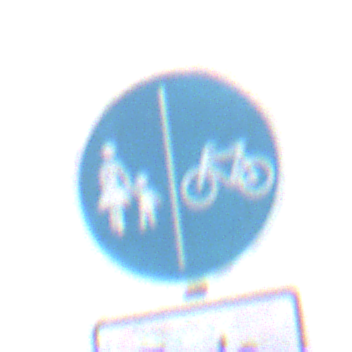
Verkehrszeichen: GetrennterRadUndGehwegRadwegRechts
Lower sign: HinweisDurchVerbaleAngabe2
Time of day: Midday
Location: Outdoor (Suburban)
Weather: Overcast
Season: NotSpecified
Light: Natural